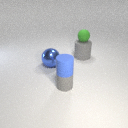
large gray rubber cylinder below small green rubber sphere